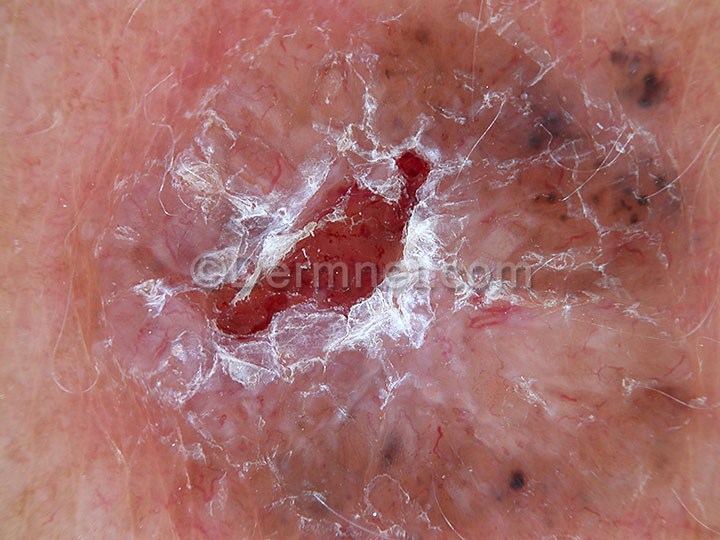
Disease: Actinic Keratosis Basal Cell Carcinoma and other Malignant Lesions